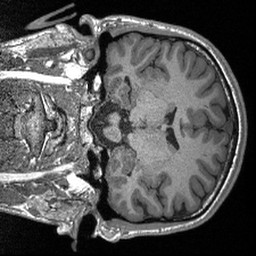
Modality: T1w
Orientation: coronal
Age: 23
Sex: male